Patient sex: M
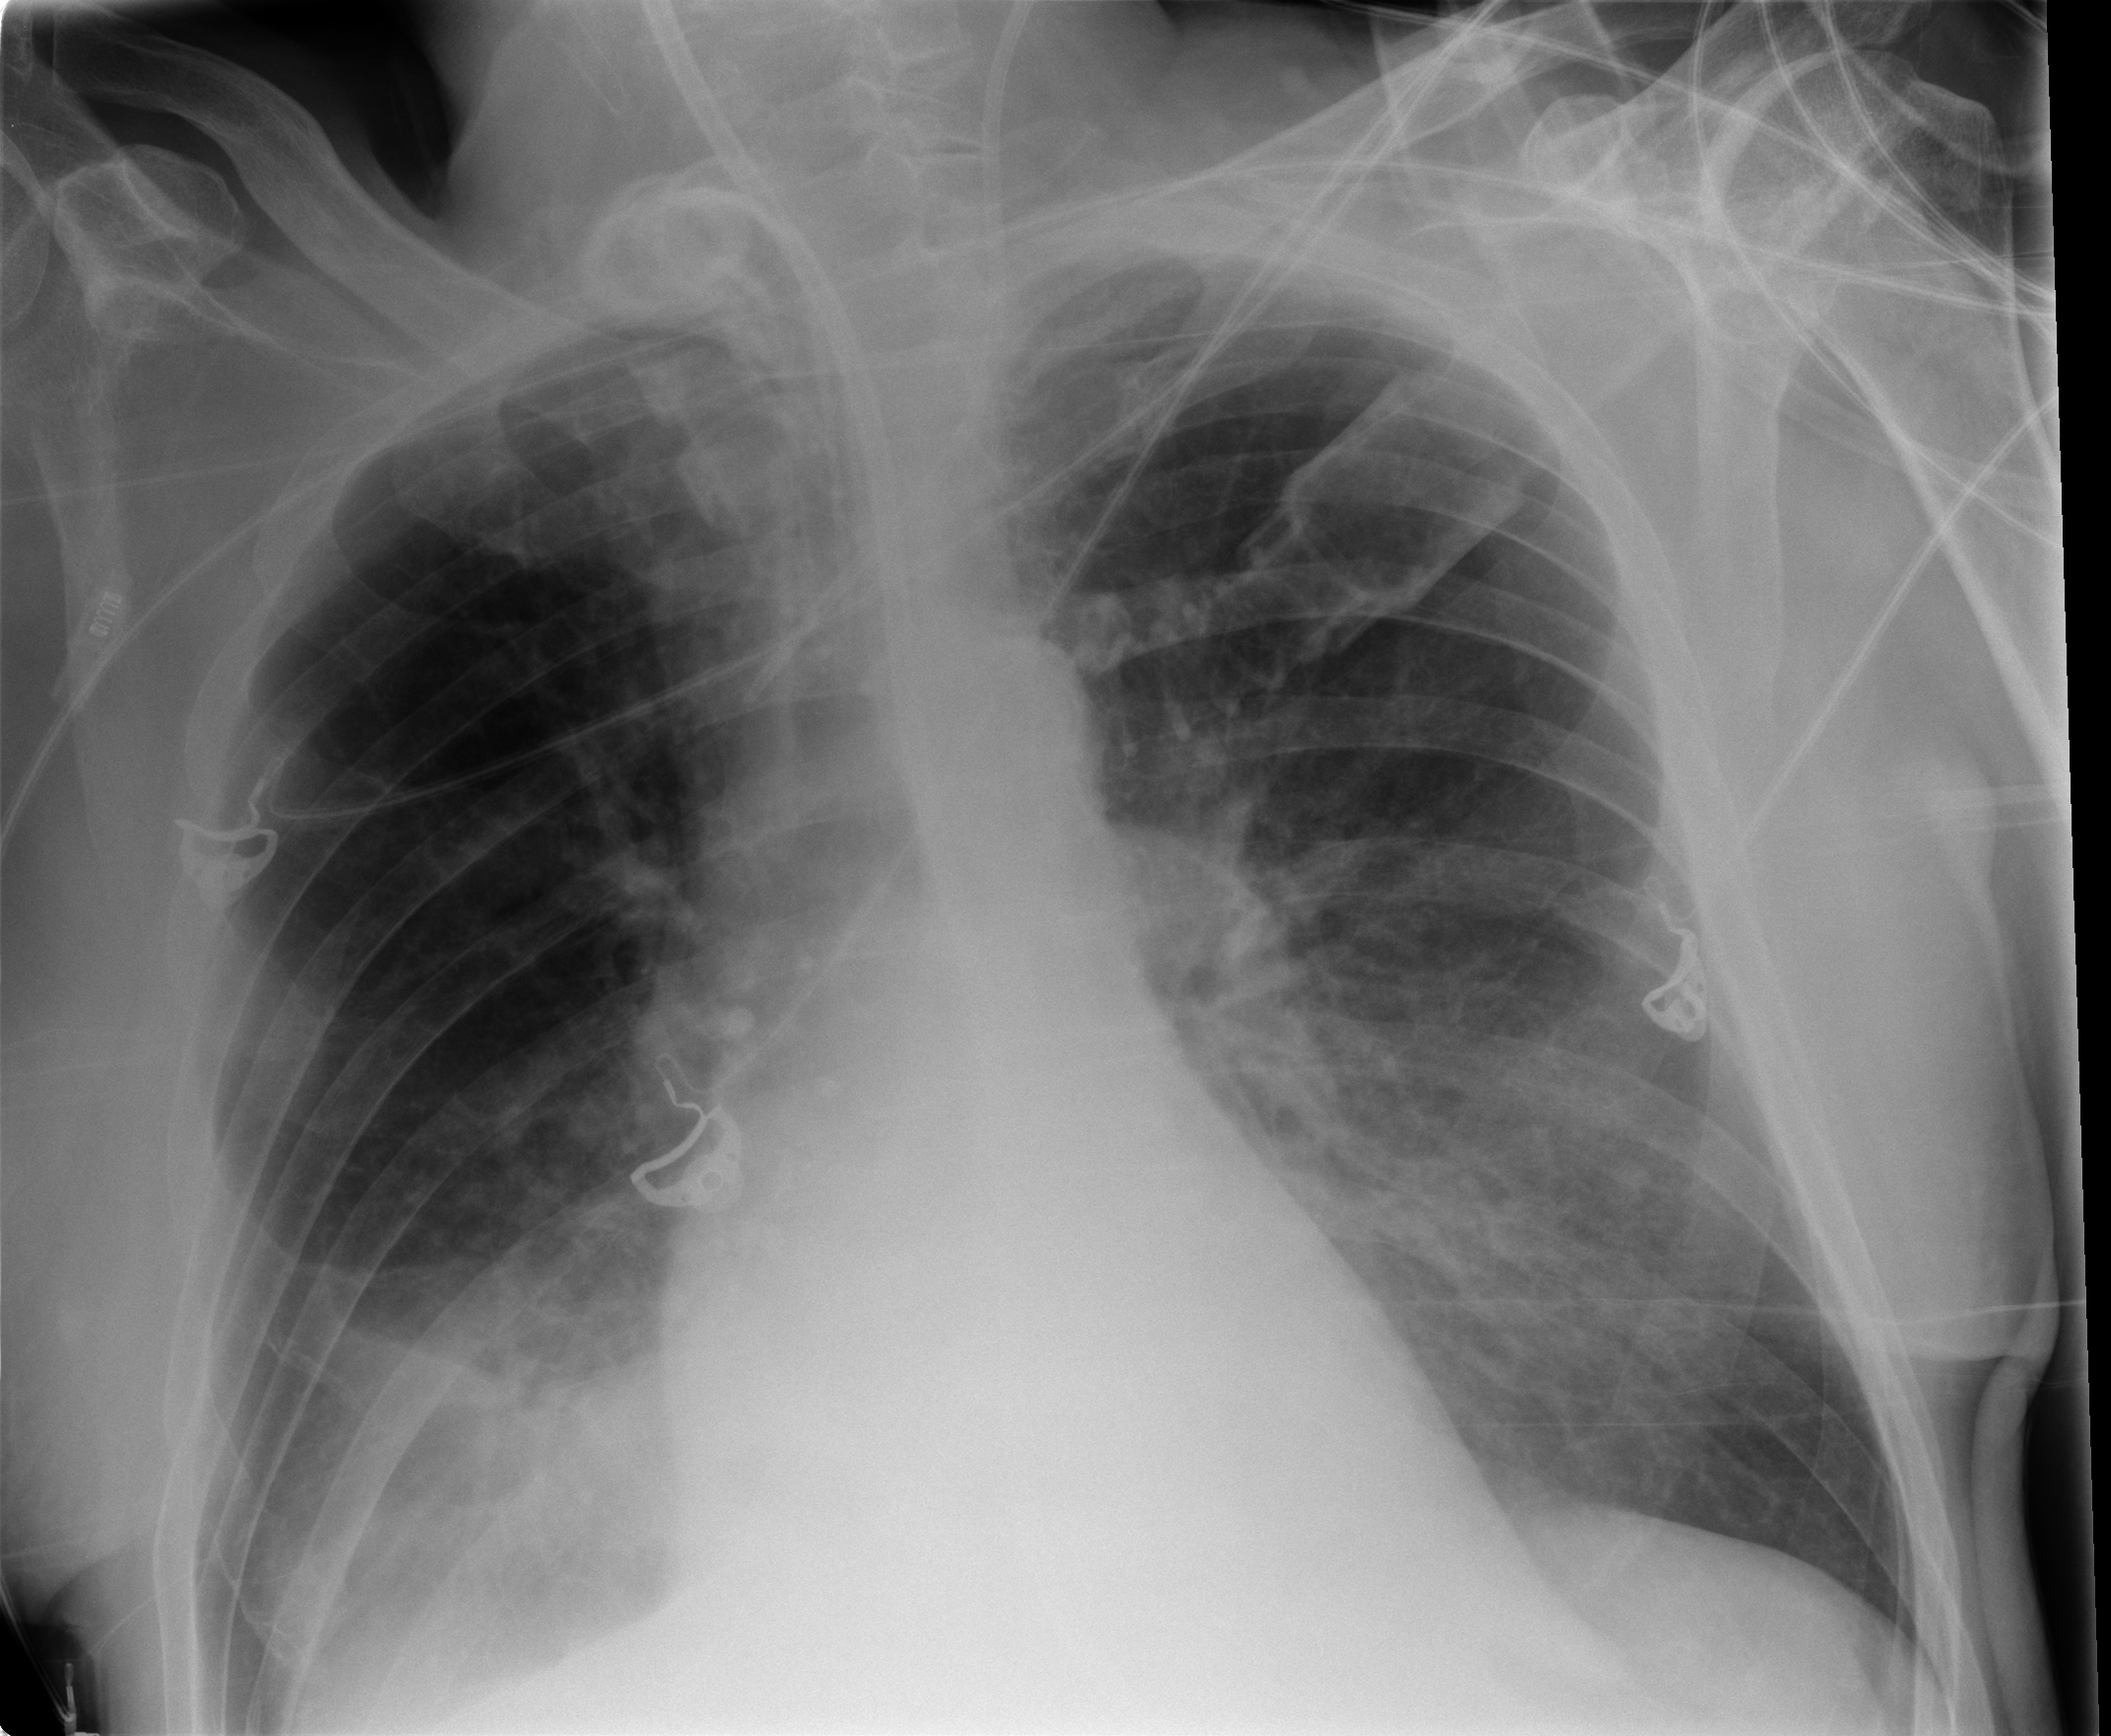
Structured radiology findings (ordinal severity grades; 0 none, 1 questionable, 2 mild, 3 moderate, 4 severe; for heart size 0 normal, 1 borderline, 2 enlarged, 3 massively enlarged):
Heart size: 2
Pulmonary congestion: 2
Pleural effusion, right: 1
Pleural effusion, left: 1
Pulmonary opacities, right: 3
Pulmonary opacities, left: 2
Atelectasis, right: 2
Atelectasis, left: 2